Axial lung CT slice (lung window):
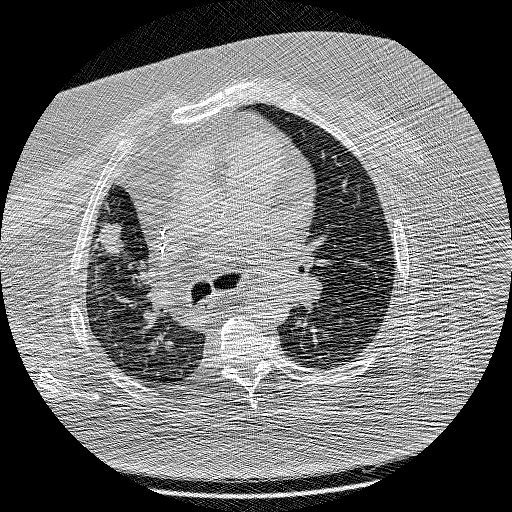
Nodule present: yes
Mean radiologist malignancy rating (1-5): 5